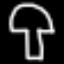
Label: mushroom